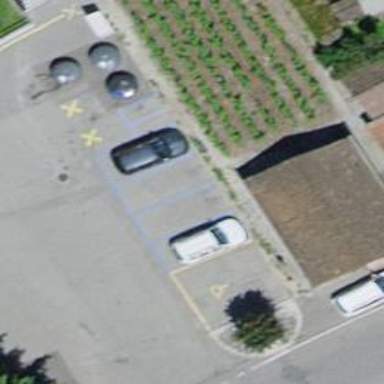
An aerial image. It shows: Charging station.